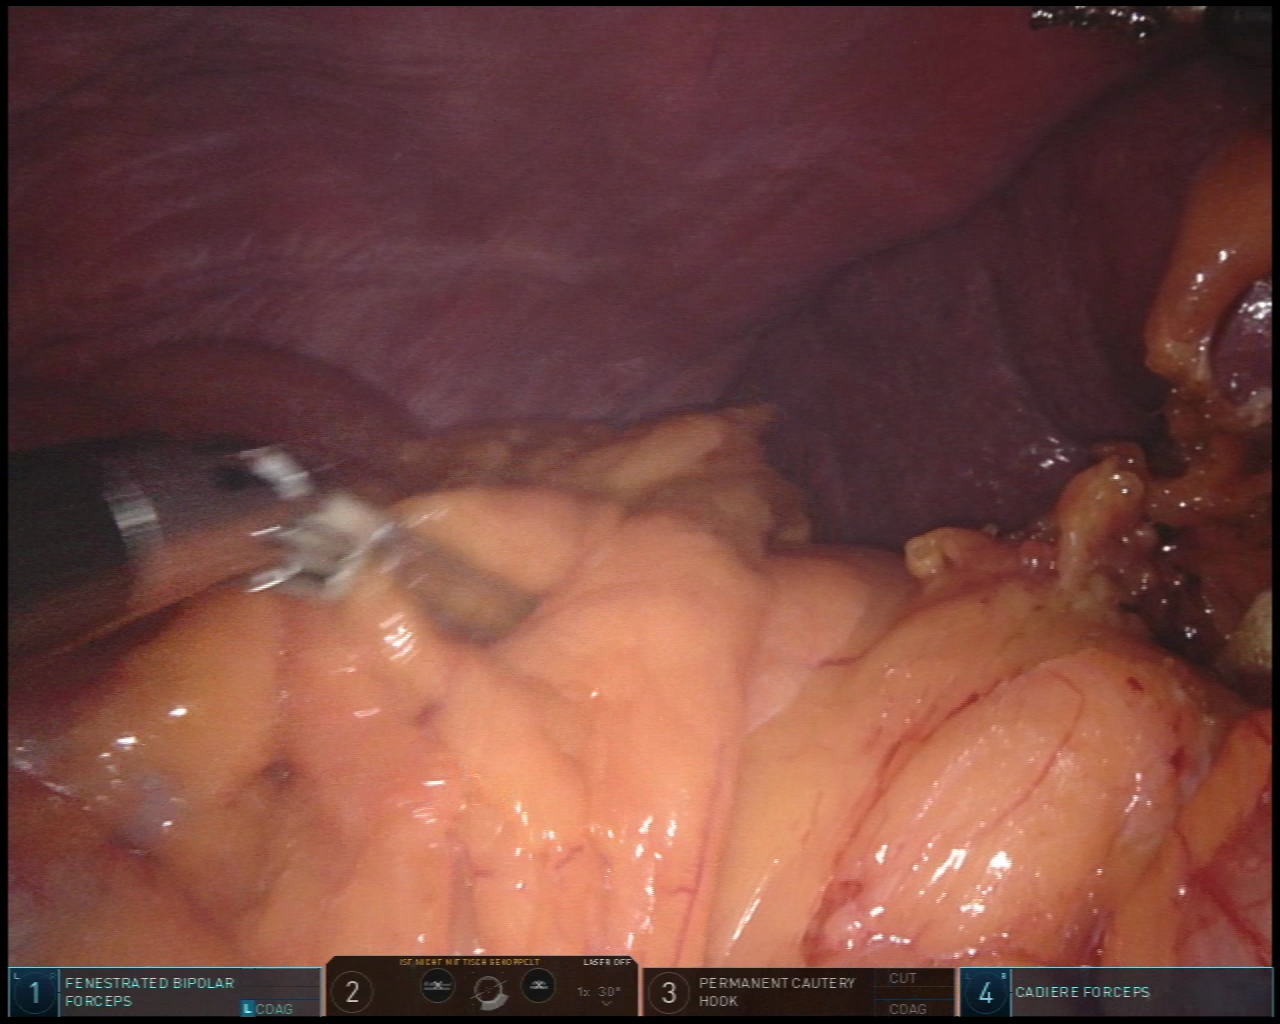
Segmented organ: spleen
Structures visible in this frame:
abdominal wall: yes
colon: no
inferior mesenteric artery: no
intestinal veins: no
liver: no
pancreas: no
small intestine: no
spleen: yes
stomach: no
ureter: no
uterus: no
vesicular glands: no